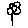
Label: flower